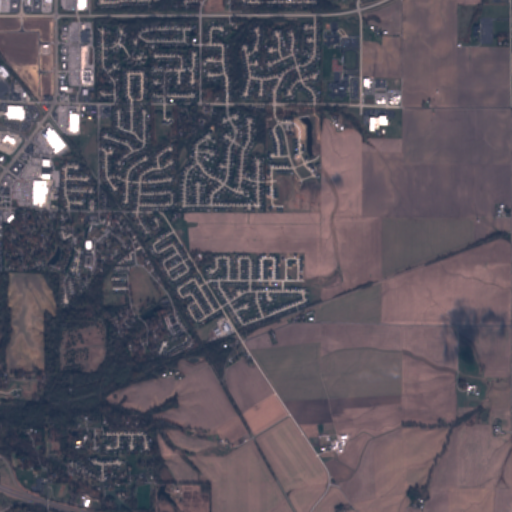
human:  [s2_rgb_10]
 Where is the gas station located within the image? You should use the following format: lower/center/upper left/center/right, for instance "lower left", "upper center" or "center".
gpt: The gas station is located in the upper left of the image.
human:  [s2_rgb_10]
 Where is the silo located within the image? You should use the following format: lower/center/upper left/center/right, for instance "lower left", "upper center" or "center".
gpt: The silo is located in the lower center of the image.
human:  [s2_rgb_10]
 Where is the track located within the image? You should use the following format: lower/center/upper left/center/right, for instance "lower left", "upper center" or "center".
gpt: The track is located in the upper right of the image.
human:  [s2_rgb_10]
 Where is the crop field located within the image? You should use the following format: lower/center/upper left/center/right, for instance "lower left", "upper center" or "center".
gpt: There is no crop field in the image.